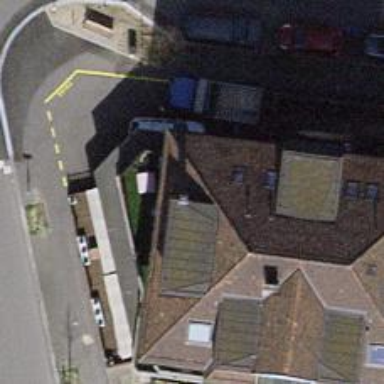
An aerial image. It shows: Café.